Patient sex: M
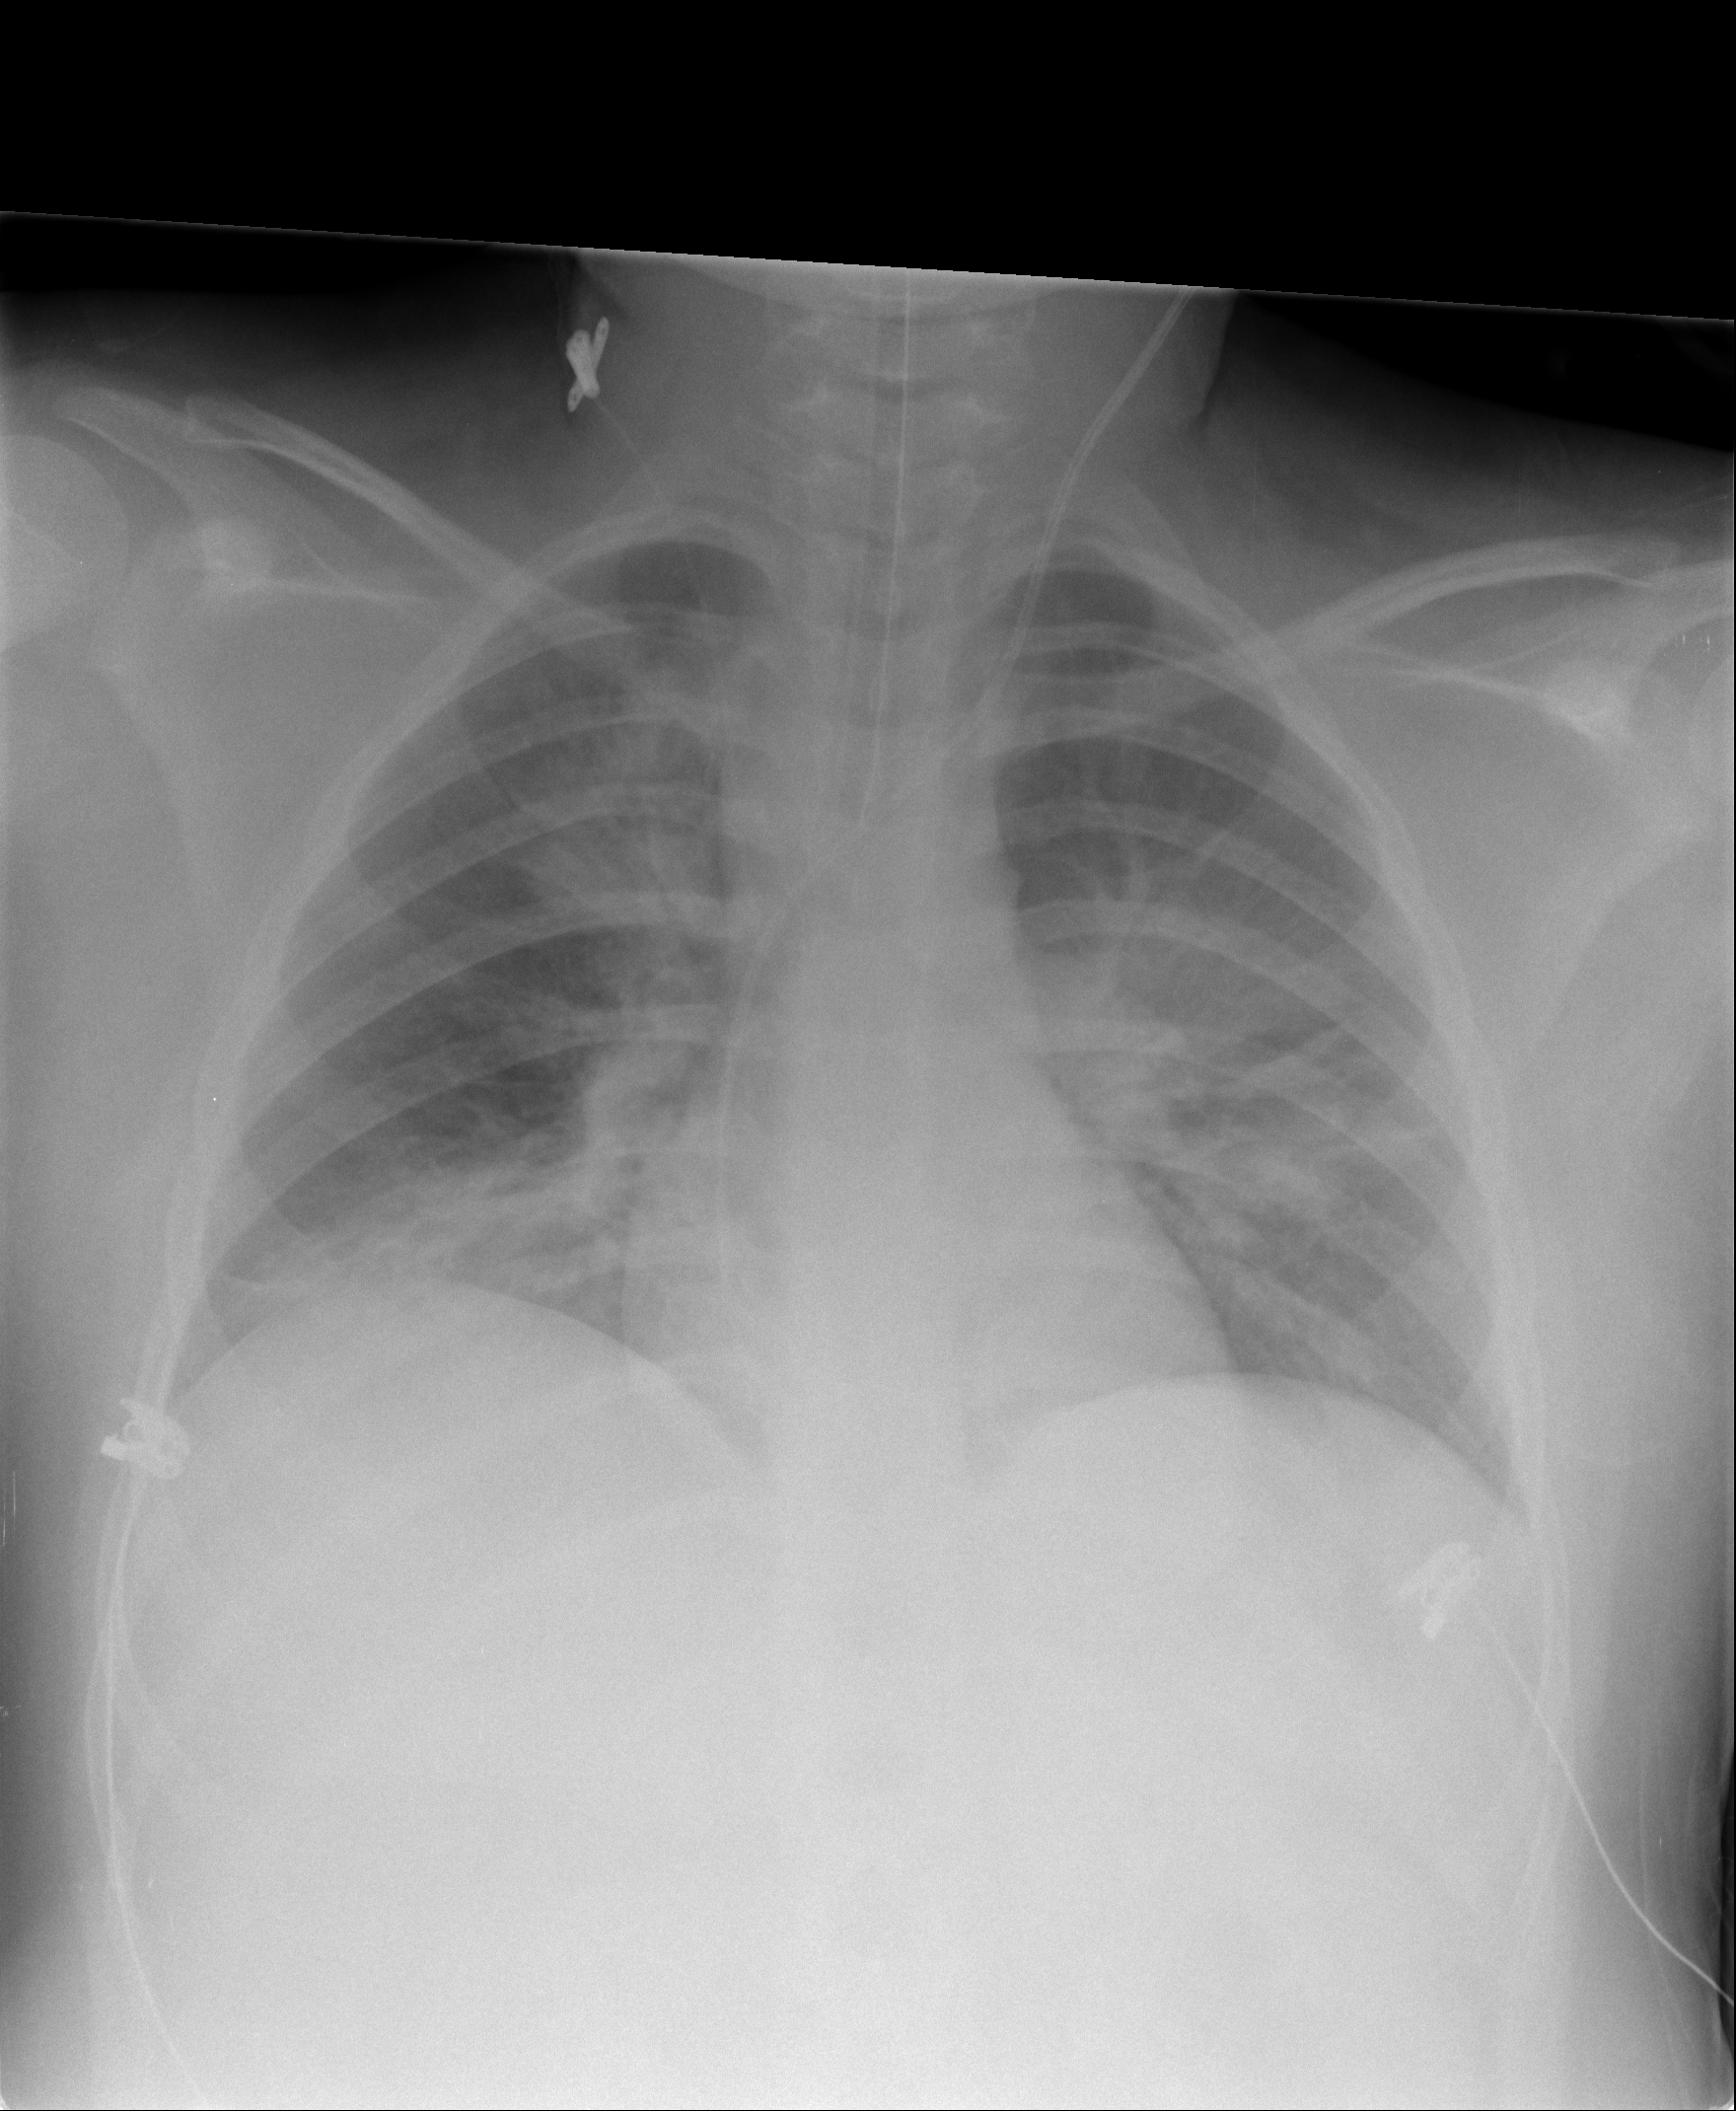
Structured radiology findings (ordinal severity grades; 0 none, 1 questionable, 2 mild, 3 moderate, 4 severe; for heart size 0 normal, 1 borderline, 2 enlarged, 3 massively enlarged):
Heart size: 0
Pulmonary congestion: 0
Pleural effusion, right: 2
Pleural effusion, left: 0
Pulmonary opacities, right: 3
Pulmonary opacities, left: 3
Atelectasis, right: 0
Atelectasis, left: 0